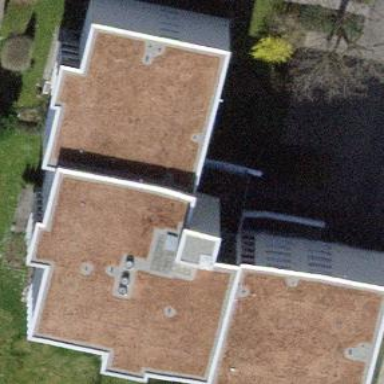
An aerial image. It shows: Residential building.